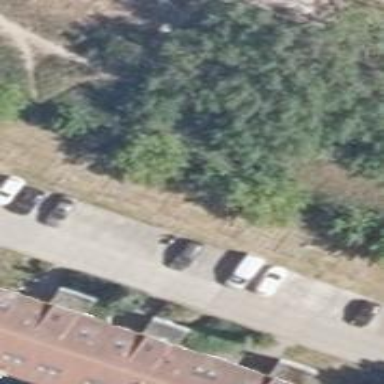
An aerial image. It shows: Parking area with surface.